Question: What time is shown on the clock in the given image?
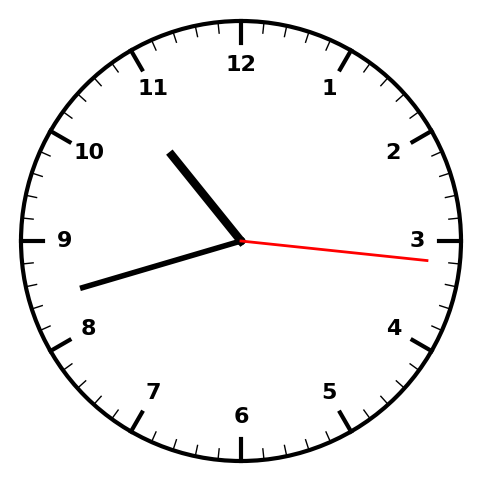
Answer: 10:42:16